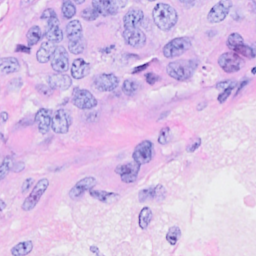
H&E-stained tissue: Breast